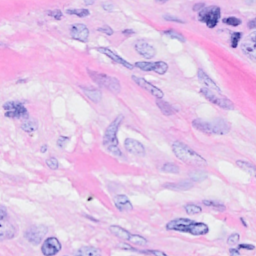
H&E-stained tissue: Breast